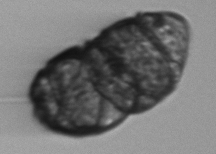
Label: Margalefidinium